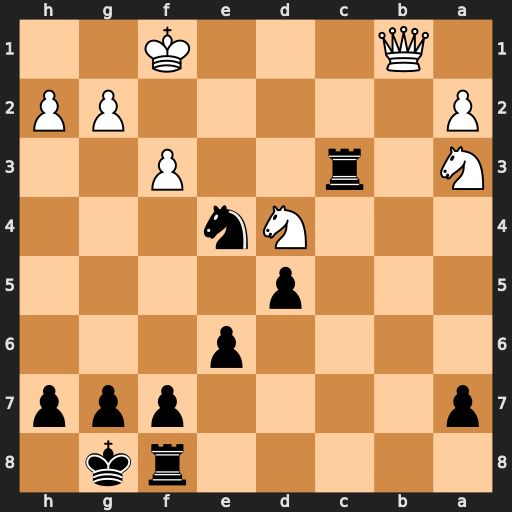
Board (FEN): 5rk1/p4ppp/4p3/3p4/3Nn3/N1r2P2/P5PP/1Q3K2
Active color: b
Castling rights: -
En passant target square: -
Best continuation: Nd2+ Ke2 Nxb1